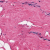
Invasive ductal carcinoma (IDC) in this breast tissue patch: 0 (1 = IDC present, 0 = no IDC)